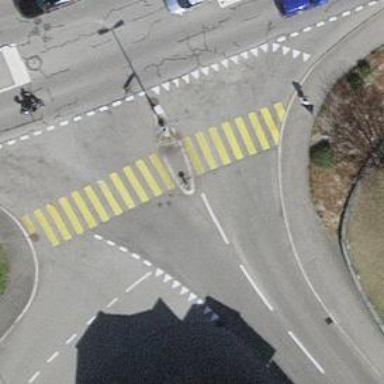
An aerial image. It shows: Marked crossing with pedestrian island.